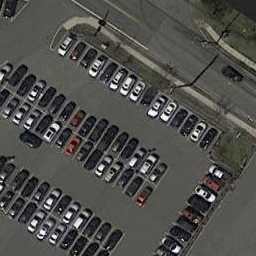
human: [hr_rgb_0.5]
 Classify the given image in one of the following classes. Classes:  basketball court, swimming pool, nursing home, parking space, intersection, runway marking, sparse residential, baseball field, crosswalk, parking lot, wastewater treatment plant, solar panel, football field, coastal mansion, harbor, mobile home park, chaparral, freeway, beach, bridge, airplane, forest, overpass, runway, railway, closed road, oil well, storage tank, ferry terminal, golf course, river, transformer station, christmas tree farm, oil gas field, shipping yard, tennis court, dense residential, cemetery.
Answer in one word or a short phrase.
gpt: parking lot